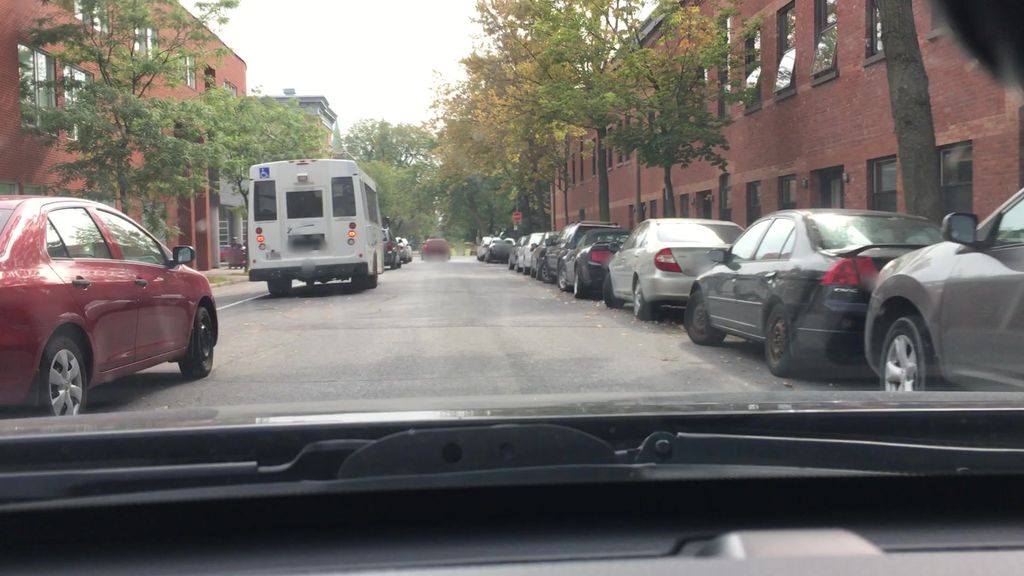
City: montreal